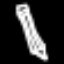
Label: pencil